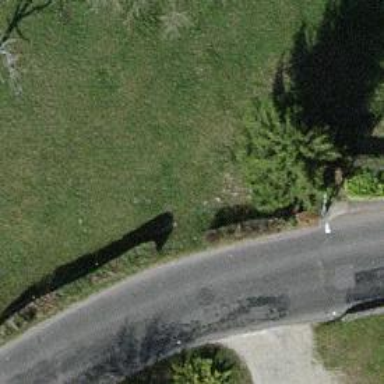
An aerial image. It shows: Hedge barrier.